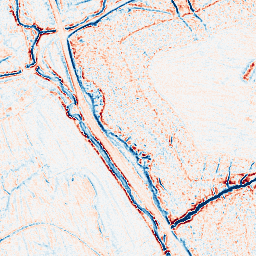
Category: multiscale
Decomposition family: dog_multiscale
Decomposition parameters: sigma_ratio: 1.4
n_scales: 3
base_sigma: 0.5
Upsampling method: quintic
Upsampling parameters: scale: 8
Upsampling scale: 8